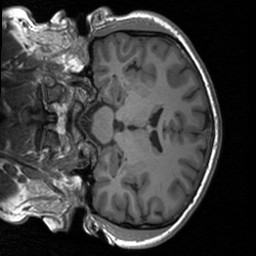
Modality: T1w
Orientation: coronal
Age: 22
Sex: male
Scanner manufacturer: siemens
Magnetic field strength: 3 T
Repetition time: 1.9 s
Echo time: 0.00226 s